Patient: sex M, age 57
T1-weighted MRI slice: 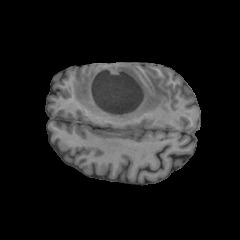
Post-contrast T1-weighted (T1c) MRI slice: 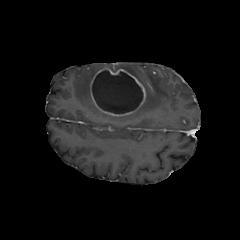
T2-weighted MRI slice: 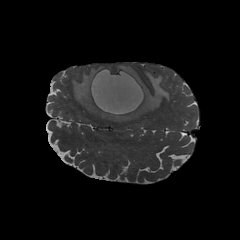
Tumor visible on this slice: yes
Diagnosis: Glioblastoma, IDH-wildtype
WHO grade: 4